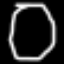
Label: octagon